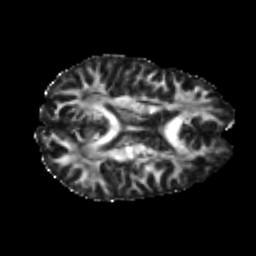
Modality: FA
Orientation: axial
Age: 22
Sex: male
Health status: healthy
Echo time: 0.074 s